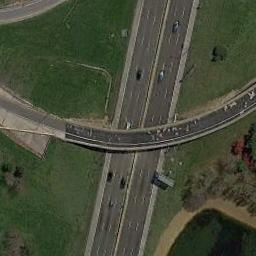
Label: overpass